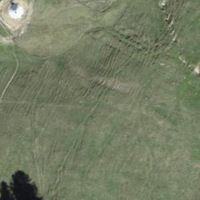
EUNIS habitat code: 26
Species observed at this site:
Ajuga pyramidalis
Geum montanum